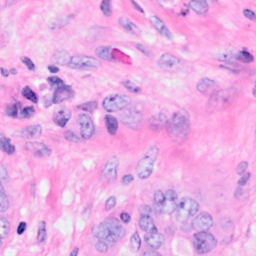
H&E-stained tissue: Breast